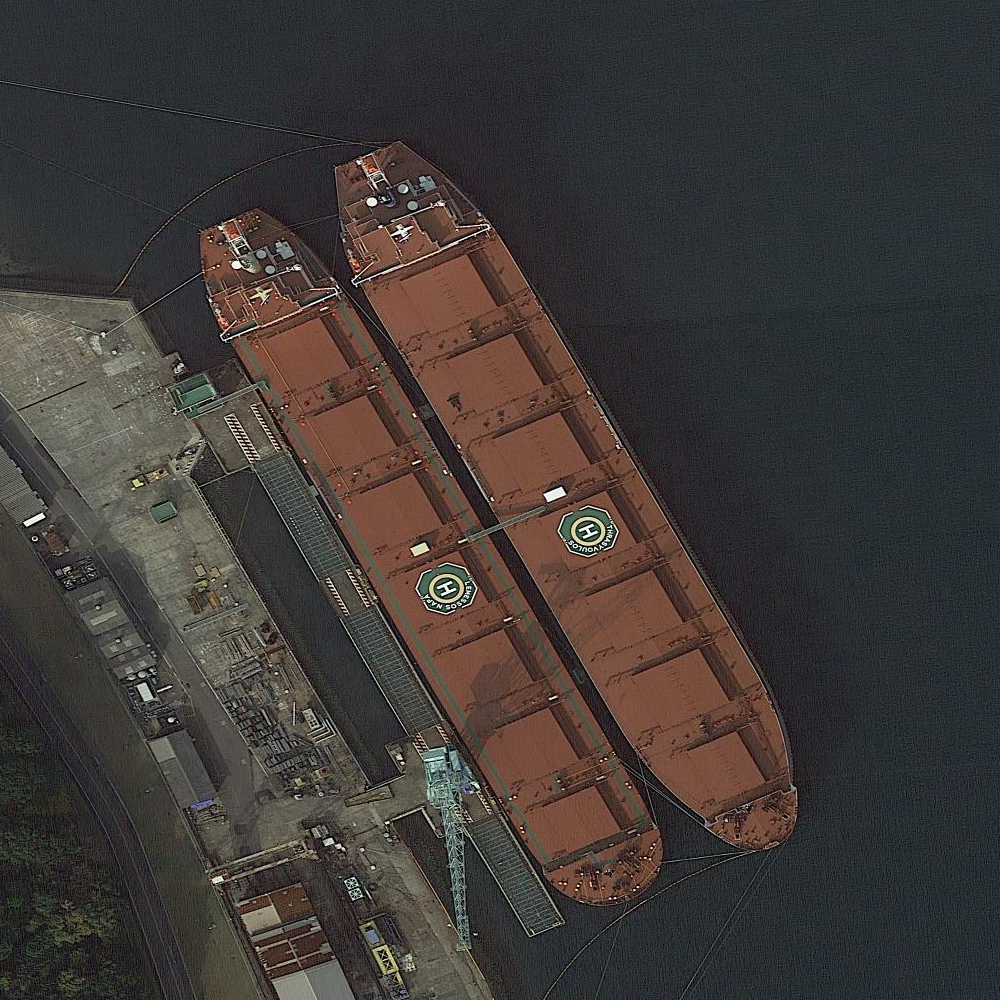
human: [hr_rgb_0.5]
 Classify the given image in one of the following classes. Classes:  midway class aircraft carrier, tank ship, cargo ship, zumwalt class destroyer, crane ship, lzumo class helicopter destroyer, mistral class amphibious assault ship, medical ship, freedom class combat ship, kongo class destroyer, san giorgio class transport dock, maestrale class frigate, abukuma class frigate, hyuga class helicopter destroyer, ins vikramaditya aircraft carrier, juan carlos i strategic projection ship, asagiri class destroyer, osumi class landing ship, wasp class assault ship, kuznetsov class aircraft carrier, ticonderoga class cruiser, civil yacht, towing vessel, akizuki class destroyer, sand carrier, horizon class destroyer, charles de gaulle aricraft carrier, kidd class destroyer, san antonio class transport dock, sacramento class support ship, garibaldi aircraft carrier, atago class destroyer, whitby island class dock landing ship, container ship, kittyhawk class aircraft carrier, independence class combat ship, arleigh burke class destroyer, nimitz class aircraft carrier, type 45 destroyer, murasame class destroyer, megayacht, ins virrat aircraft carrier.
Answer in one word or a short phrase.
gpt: Cargo ship